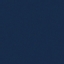
Land use / land cover: SeaLake